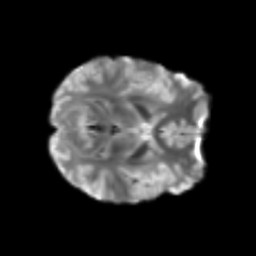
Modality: T2w
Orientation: axial
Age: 25
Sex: female
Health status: healthy
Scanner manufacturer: siemens
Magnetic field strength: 3 T
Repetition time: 3.6 s
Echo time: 0.0964 s